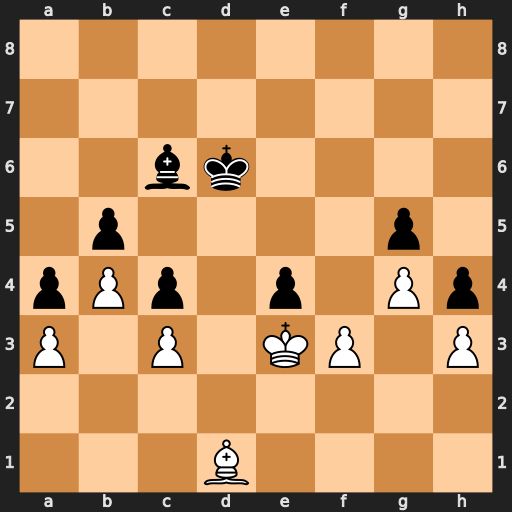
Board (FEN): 8/8/2bk4/1p4p1/pPp1p1Pp/P1P1KP1P/8/3B4
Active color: w
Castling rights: -
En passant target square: -
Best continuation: f4 gxf4+ Kxf4